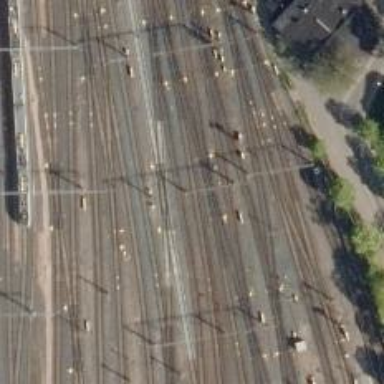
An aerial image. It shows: Railway track with continuous electrified contact lines.